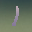
Label: 1